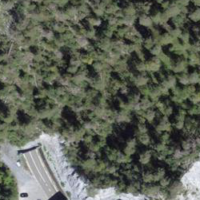
EUNIS habitat code: 44
Species observed at this site:
Corvus corone
Cyanistes caeruleus
Parus major
Erithacus rubecula
Certhia familiaris
Nucifraga caryocatactes
Cinclus cinclus
Turdus viscivorus
Hippocrepis comosa
Corvus corax
Carduelis carduelis
Periparus ater